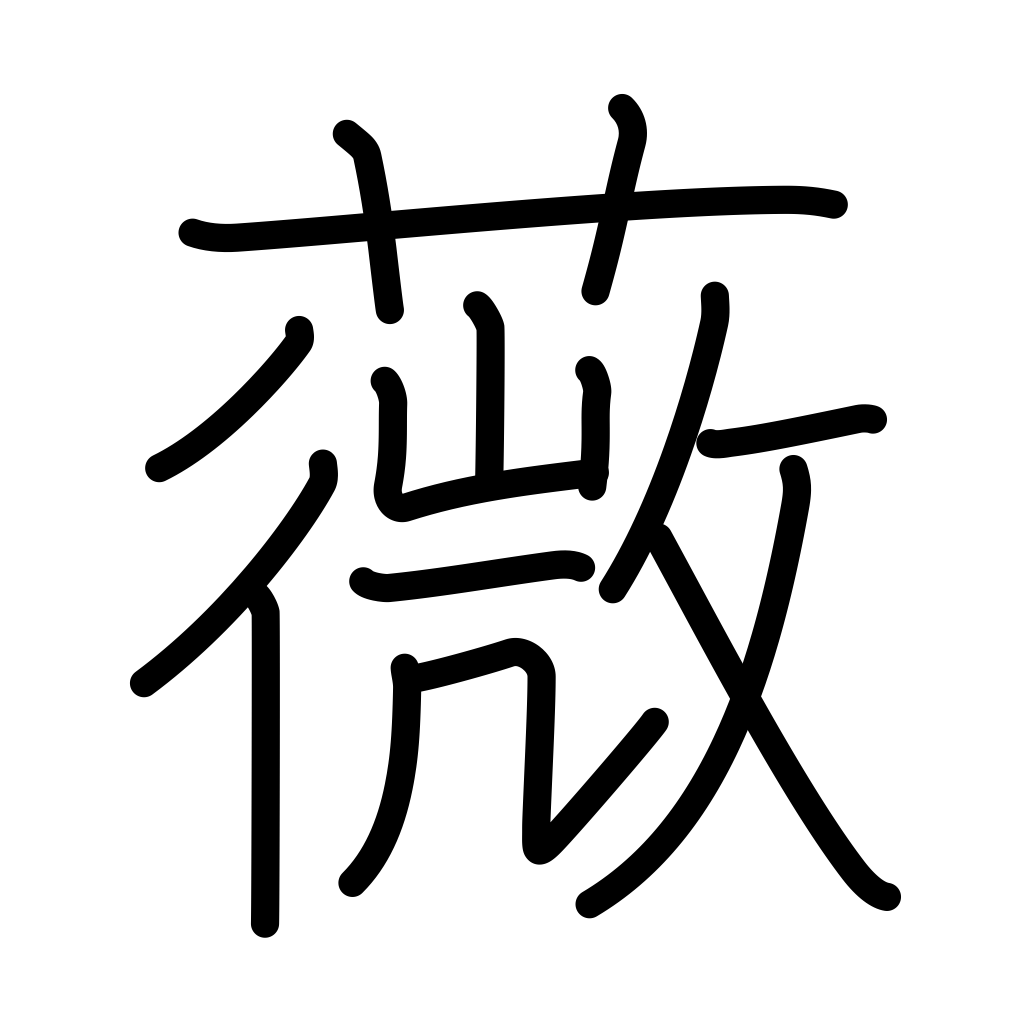
Meaning: an edible fern